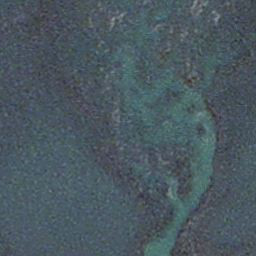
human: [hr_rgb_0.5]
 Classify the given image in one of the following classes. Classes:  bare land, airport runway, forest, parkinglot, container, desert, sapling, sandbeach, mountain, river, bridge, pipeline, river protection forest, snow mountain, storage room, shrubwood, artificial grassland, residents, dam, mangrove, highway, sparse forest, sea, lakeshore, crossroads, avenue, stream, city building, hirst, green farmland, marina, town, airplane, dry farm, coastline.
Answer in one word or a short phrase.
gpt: stream